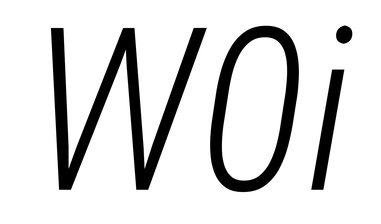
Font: Roboto-Italic_Condensed_Light_Italic